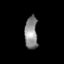
Tissue: lung
Cell type: Epithelial cells
Senescence score: 0.207
Nuclear area (px): 410
Mean DAPI intensity: 137.859